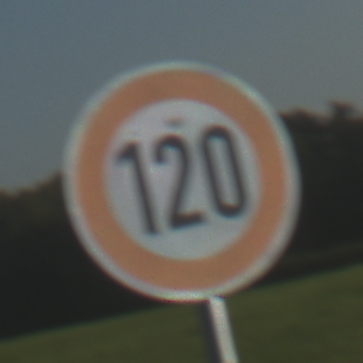
Verkehrszeichen: Geschwindigkeit120
Umgebung: Outdoor, Nature
Tageszeit: MorningAfternoon
Wetter: Clear
Licht: Natural
Jahreszeit: NotSpecified
Kontrast: HighContrast